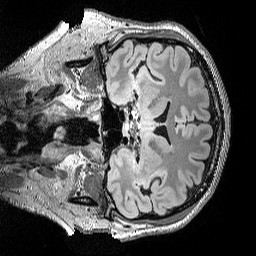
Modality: FLAIR
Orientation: coronal
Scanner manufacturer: siemens
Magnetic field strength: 3 T
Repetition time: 5 s
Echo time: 0.391 s